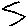
Label: zigzag